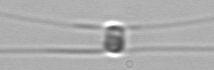
Label: Chaetoceros_similis